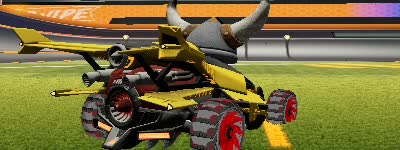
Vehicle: aftershock